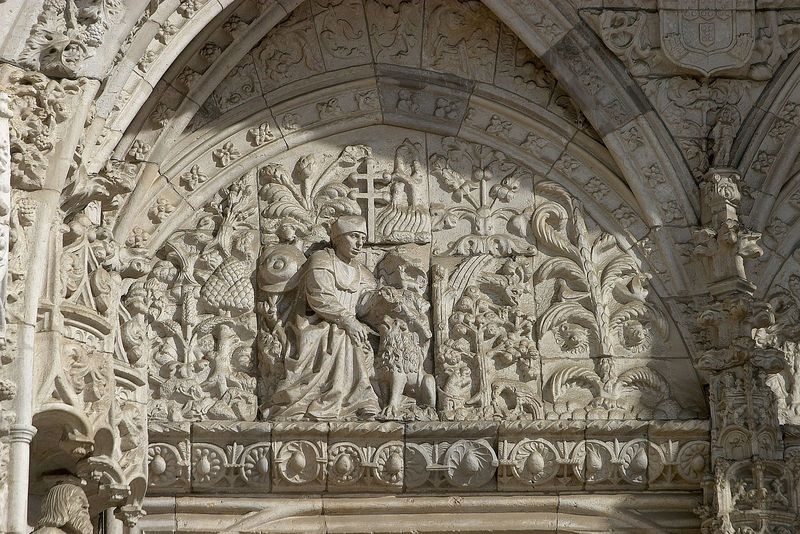
Titel: Hieronymitenkloster, Mosteiro dos Jerónimos, in Belém bei Lissabon
Standort: Lissabon, Belém, Kloster  (EU - P)
Schlagwörter: baum, mann, tier, gesicht, stein, kirche, pflanze, pflanzen, gotik, relief, bogen, palme, kreuz, portal, archivolten, spitzbogen, sturz, palmen, löwe, tympanon, apostel, evangelist, lukas, löwee